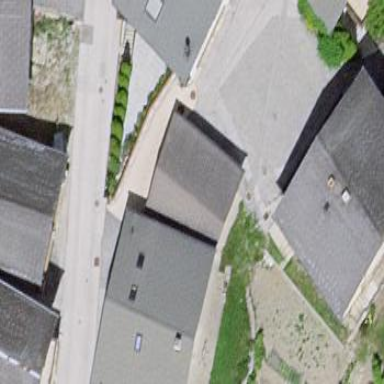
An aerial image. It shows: Simple house.